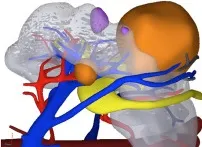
Hyperaccuracy three-dimensional (HA3D) virtual model of the two renal masses in a patient with a horseshoe kidney (HSK). The snapshots (A-E) show the anatomical relationships of the two renal masses (colored orange) with the extra- and intra-renal vascular (veins, in blue; arteries, in red) and urinary structures (in yellow). Simple renal cysts are colored violet. A linked video clip is available scanning the QR code on the right side of the image. For apple users: open the Camera app from your devices. Hold your device so that the QR code appears in the Camera app's viewfinder. Your device recognizes the QR code and shows a notification. Tap the notification to open the link associated with the QR code. For Android users: download a QR code scanner app and follow the above instructions.
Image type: radiology (ct)